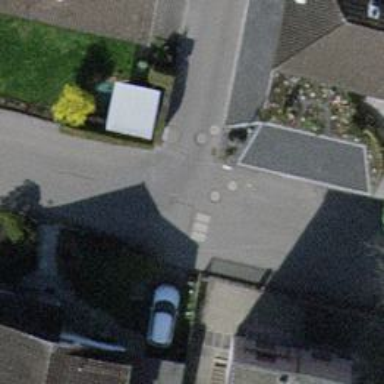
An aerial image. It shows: Residential road with asphalt surface. Sidewalk is present on the left side.